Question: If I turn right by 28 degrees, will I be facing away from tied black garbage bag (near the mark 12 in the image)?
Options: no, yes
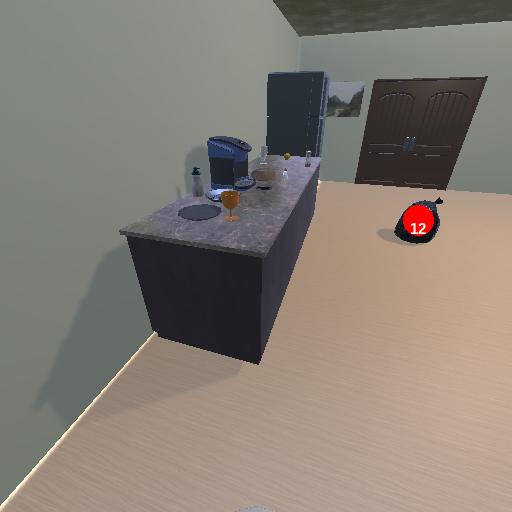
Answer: no